Question: I want to add a simple backup and restore option to my ASP.Net WebApplication. I created the procedure below in my database:
'''
CREATE PROCEDURE dbo.[BackUp]
@path NVARCHAR(MAX)
AS
DECLARE @DataBaseName NVARCHAR(MAX) = DB_NAME()
BACKUP DATABASE @DataBaseName
TO DISK = @path
WITH FORMAT,
MEDIANAME = 'Backup'
GO
'''
I created my model using entity framework. the procedure is:
'''
public virtual int BackUp(string path)
{
var pathParameter = path != null ?
new ObjectParameter("path", path) :
new ObjectParameter("path", typeof(string));
return ((IObjectContextAdapter)this).ObjectContext.ExecuteFunction("BackUp", pathParameter);
}
'''
But when I call 'Backup', I see this error:

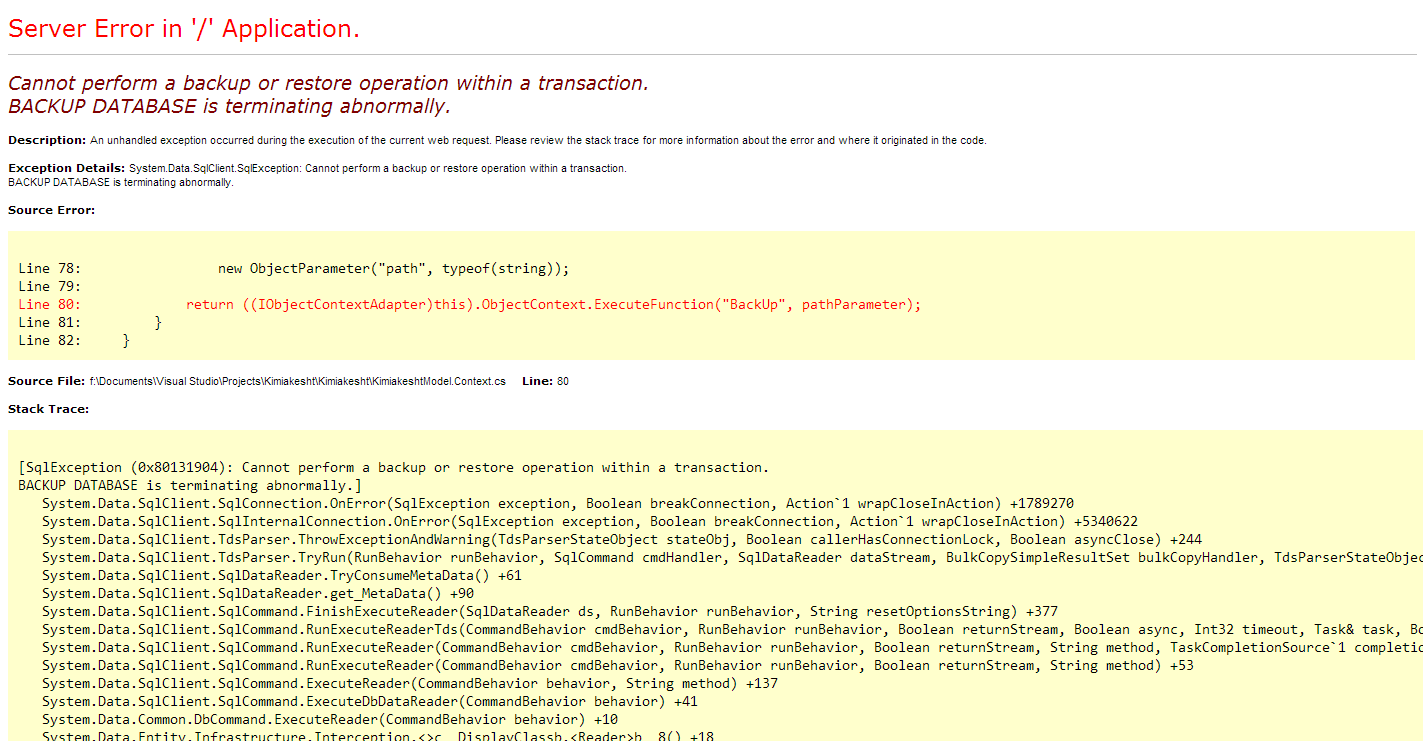
Answer: I solved that problem by changing 'Backup' function to this:
'''
public void BackUp()
{
Kimiakesht entity = new Kimiakesht();
string dataTime = DateTime.Now.ToString("yyyy-MM-dd") + "-" + DateTime.Now.ToString("HH-mm");
string directory = HttpContext.Current.Server.MapPath("~/") + "/backups/" + dataTime + "/";
string fileName = directory + dataTime + ".bak";
#region Response
HttpResponse Response = HttpContext.Current.Response;
Response.Clear();
Response.BufferOutput = false;
Response.ContentType = "application/zip";
Response.AddHeader("content-disposition", "inline; filename="" + dataTime + "".zip");
#endregion
if (!Directory.Exists(directory))
Directory.CreateDirectory(directory);
// Here the procedure is called and executes successfully
entity.Database.ExecuteSqlCommand(System.Data.Entity.TransactionalBehavior.DoNotEnsureTransaction, "EXEC [dbo].[BackUp] @path = N'" + fileName + "'");
#region Compress
using (var memoryStream = new System.IO.MemoryStream())
{
using (ZipFile zip = new ZipFile())
{
zip.CompressionLevel = Ionic.Zlib.CompressionLevel.BestCompression;
zip.ParallelDeflateThreshold = -1;
zip.AddDirectory(directory);
zip.Save(memoryStream);
}
memoryStream.Position = 0;
var b = new byte[1024];
int n;
while ((n = memoryStream.Read(b, 0, b.Length)) > 0)
Response.OutputStream.Write(b, 0, n);
}
#endregion
Directory.Delete(directory, true);
Response.Close();
}
'''
'HttpResponse'
this is 'stored procedure' content:
'''
ALTER PROCEDURE [dbo].[BackUp]
@path NVARCHAR(MAX)
AS
DECLARE @DataBaseName NVARCHAR(MAX) = DB_NAME()
BACKUP DATABASE @DataBaseName
TO DISK = @path
WITH FORMAT,
MEDIANAME = 'Z_SQLServerBackups'
'''